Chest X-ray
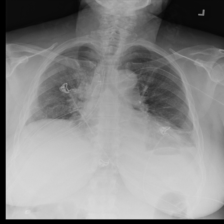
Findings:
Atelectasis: negative
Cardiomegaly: negative
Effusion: negative
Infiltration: negative
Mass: negative
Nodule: negative
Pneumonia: negative
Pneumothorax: negative
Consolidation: negative
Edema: negative
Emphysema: negative
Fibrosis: negative
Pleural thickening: negative
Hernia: negative